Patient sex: M
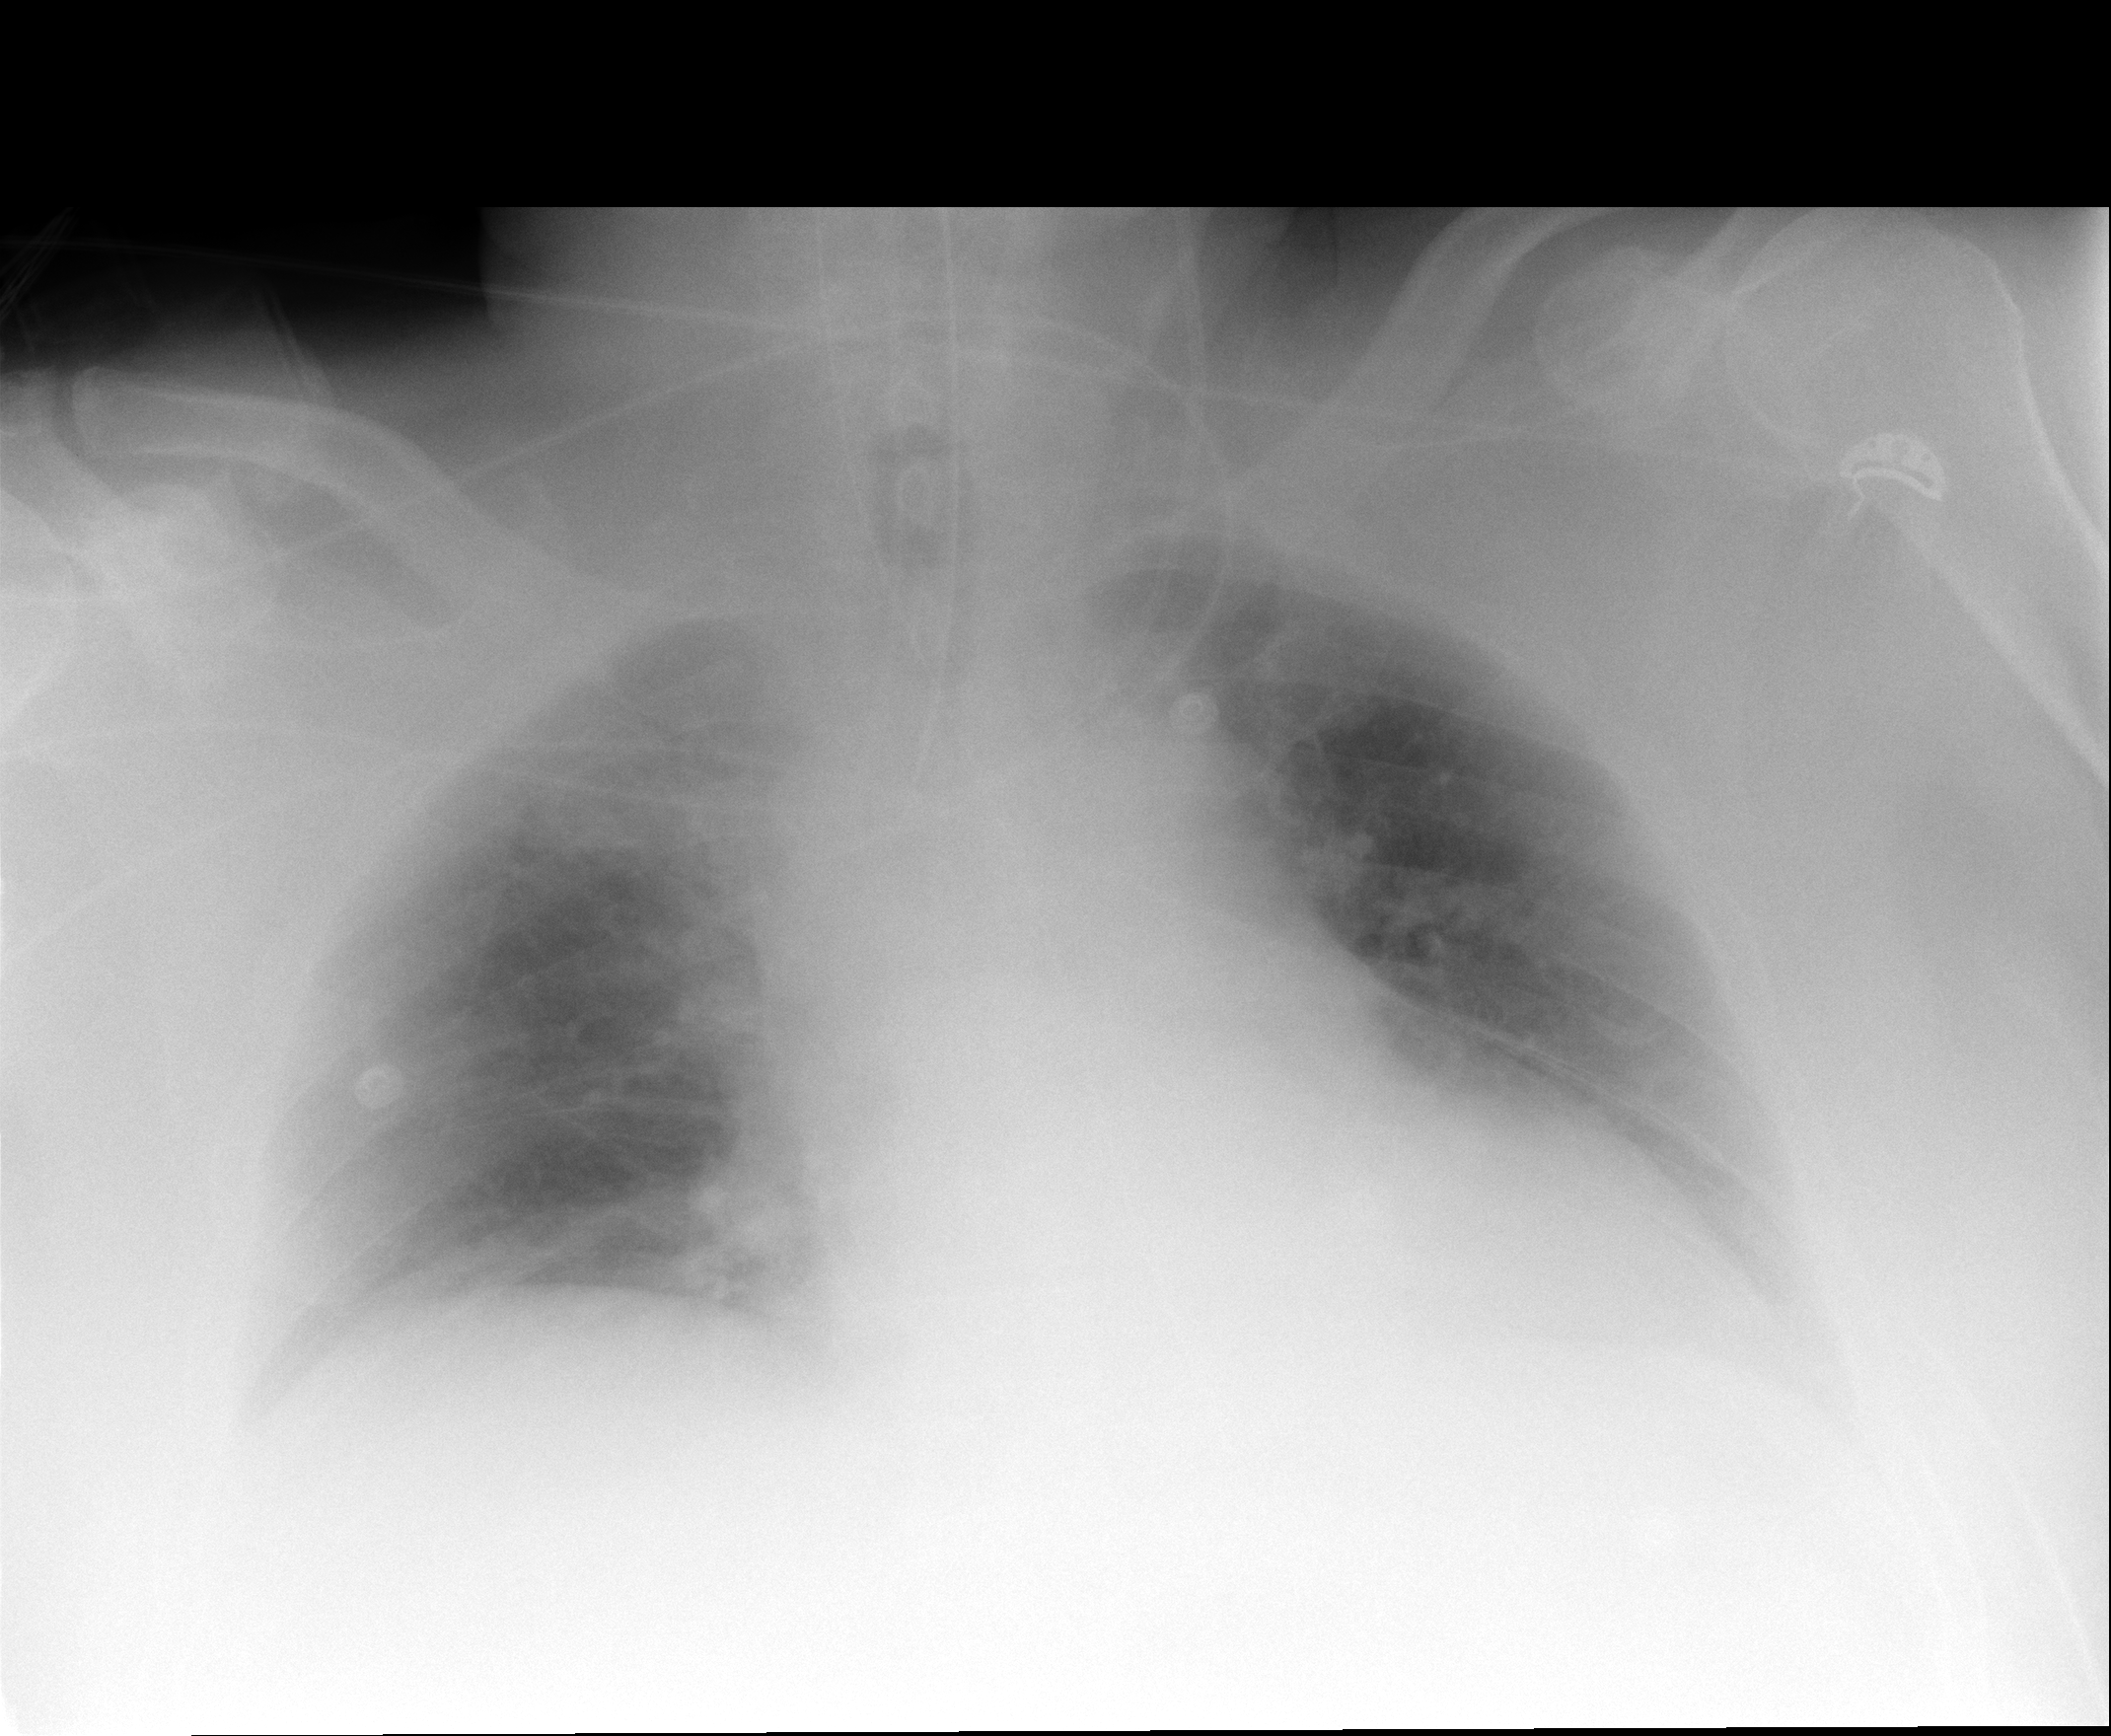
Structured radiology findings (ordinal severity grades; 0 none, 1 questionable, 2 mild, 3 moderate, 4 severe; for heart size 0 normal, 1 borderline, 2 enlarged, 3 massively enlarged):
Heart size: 2
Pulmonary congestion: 0
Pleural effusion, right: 0
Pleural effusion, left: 2
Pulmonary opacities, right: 0
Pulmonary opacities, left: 0
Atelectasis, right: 2
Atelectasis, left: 2